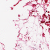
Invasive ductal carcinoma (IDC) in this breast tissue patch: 0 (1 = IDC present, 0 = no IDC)